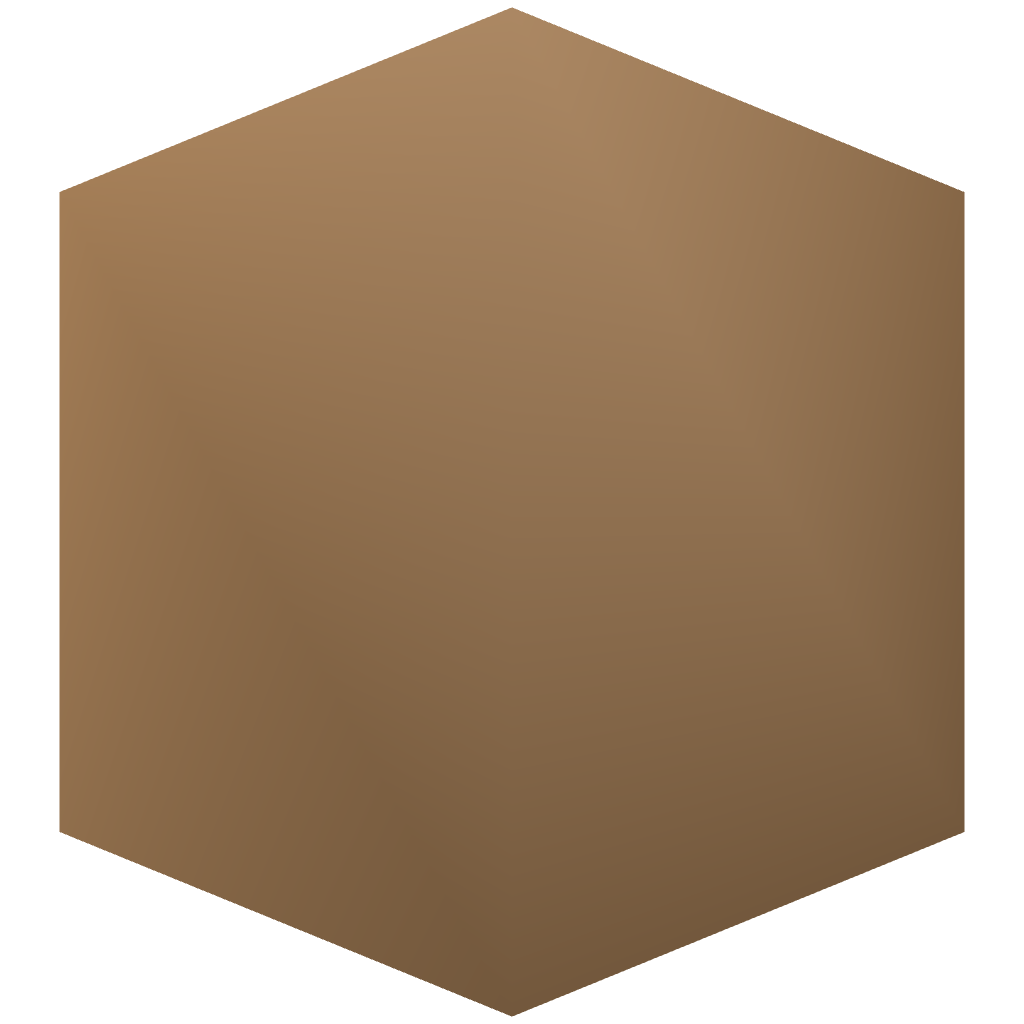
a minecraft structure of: Enchantment ID's Book (In Chest) bad low quality